Question: When I manually add the following labels with ('axis(1, at=1:27, labels=labs[0:27])'):
'''
> labs[0:27]
[1] "0
9.3%" "1
7.6%" "2
5.6%" "3
5.1%" "4
5.7%" "5
6.5%" "6
7.3%" "7
7.6%" "8
7.5%" "9
7%" "10
6.2%" "11
5.2%"
[13] "12
4.2%" ........
'''
I get the following:

How do I force all labels to be drawn so 1,3,5,6, and 11 are not skipped? (also, for extra credit, how do I shift the whole thing down a few pixels?)
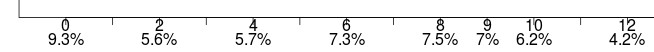
Answer: ?axis tells you that:
> The code tries hard not to draw overlapping tick labels, and so will omit labels where they would abut or overlap previously drawn labels. This can result in, for example, every other tick being labelled. (The ticks are drawn left to right or bottom to top, and space at least the size of an 'm' is left between labels.)
Play with 'cex.axis' so that labels are small enough to fit without overlapping
'''
labs <-c("0
9.3%","1
7.6%","2
5.6%","3
5.1%","4
5.7%","5
6.5%","6
7.3%",
"7
7.6%","8
7.5%","9
7%", "10
6.2%","11
5.2%","12
4.2%",12:27)
plot(1:27,xaxt = "n")
axis(side=1, at=1:27, labels=labs[0:27],cex.axis=0.35)
'''
If you widen you graph (manually by dragging or programmatically), you can increase the size of your labels.